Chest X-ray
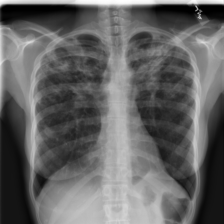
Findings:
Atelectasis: negative
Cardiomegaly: negative
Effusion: negative
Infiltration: positive
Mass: negative
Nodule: negative
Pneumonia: negative
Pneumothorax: negative
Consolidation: negative
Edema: negative
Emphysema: negative
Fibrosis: negative
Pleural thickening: negative
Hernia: negative